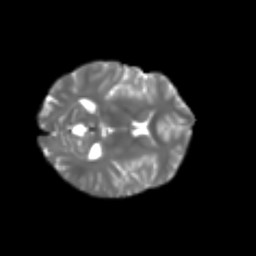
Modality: T2w
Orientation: axial
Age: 21
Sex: female
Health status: healthy